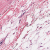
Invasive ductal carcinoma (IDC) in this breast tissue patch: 0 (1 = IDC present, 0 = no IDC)